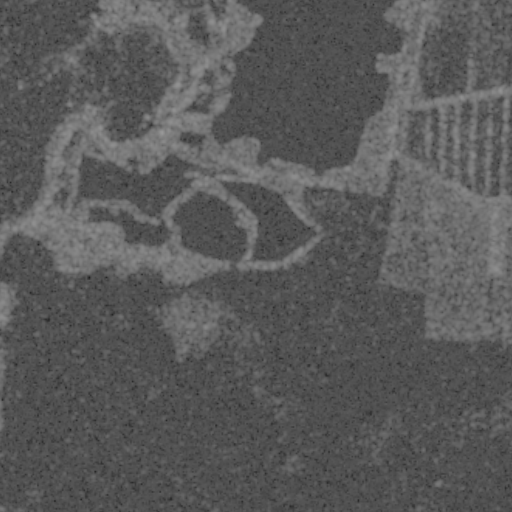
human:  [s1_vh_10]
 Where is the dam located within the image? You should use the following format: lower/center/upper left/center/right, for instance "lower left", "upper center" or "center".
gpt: The dam is located in the upper left of the image.
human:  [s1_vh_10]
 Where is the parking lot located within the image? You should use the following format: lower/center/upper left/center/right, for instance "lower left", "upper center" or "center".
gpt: The parking lot is located in the upper left of the image.
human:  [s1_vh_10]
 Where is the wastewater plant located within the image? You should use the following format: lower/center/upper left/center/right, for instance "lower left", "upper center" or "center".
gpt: The wastewater plant is located in the upper center of the image.
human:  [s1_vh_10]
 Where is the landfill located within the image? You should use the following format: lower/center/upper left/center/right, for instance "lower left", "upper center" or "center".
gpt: There is no landfill in the image.

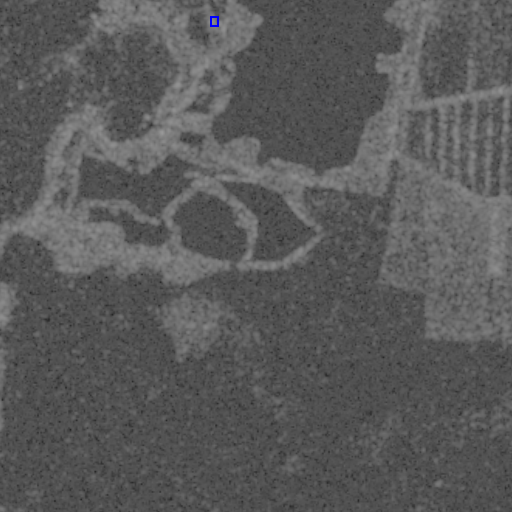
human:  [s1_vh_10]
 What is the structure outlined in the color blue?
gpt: The structure outlined in blue is a wastewater plant.
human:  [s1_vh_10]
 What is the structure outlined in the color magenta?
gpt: There is no magenta outline.